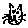
Label: cat